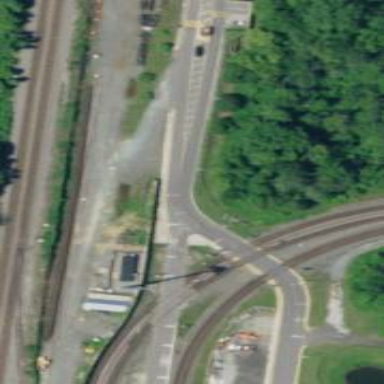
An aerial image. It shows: Railway level crossing.